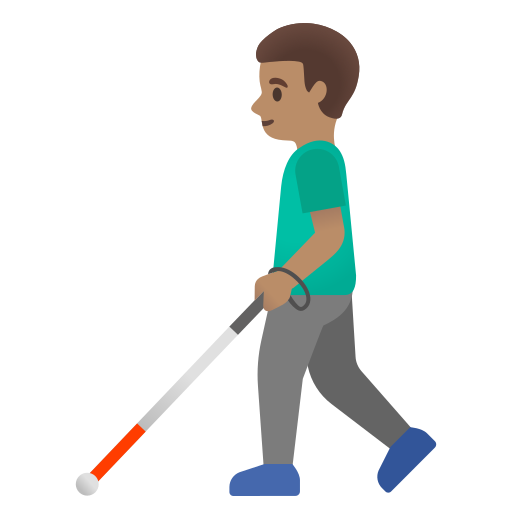
Emoji: 👨🏽‍🦯